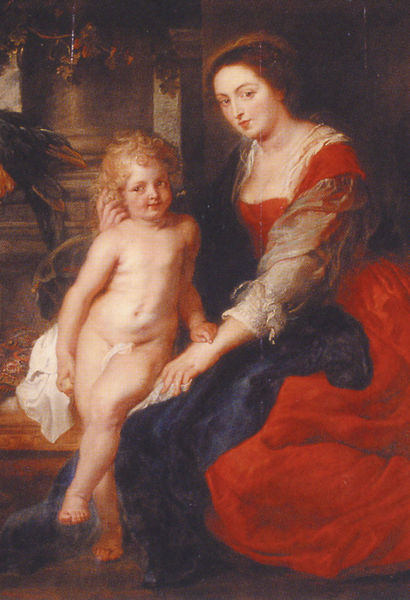
Titel: Heilige Familie mit Papagei
Künstler: Peter Paul Rubens
Institution: Antwerpen, Koninklijk Museum voor Schone
Schlagwörter: blau, gemälde, nackt, rubens, vogel, sitzen, braun, decolte, frau, kleid, schwarz, säule, weiss, blick, rot, tuch, beige, porträt, öl, haare, kind, mutter, pflanzen, locken, engel, putte, ranken, bauchnabel, porträts, streicheln, jesus, peter paul rubens, papagei, maria, berührung, sohn, christuskind, papagai